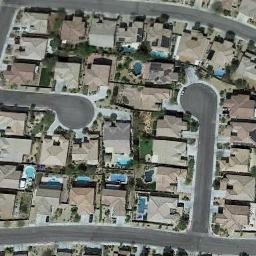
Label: dense_residential